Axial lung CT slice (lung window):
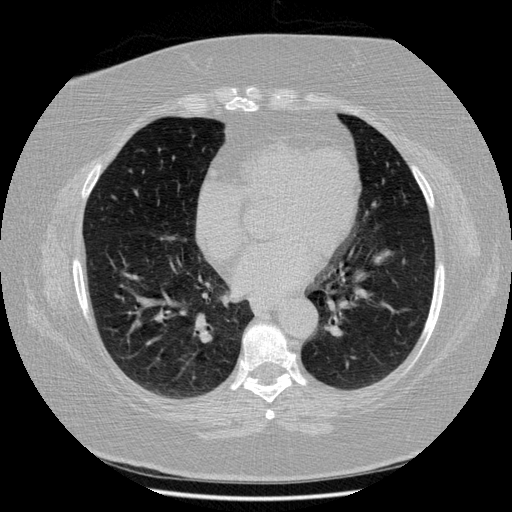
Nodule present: no